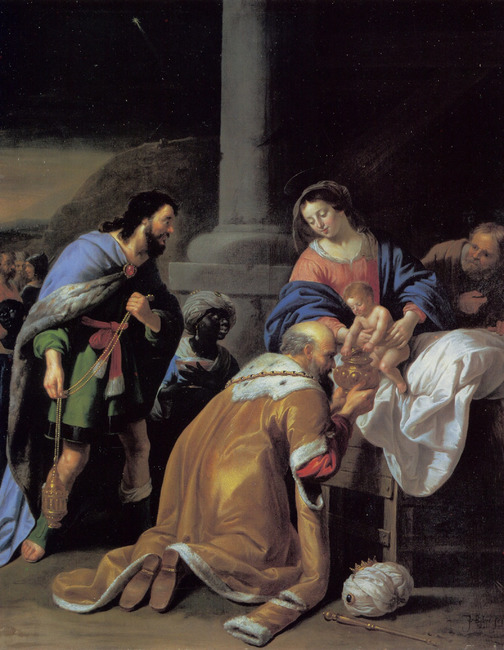
Title: Adoration of the kings: the Wise Men present their gifts to the Christ-child
Artist: Jan van Bijlert
Earliest date: 1617
Latest date: 1671
Genre: painting
Iconography: censer
Keywords: Christian religious scene, New Testament and Apocrypha, king, birth, scepter, turban, kneeling, black (general, race and ethnicity), censer